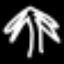
Label: palm tree